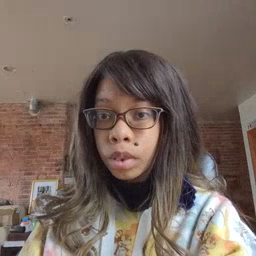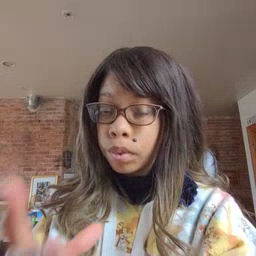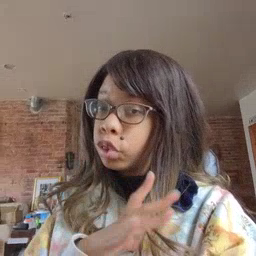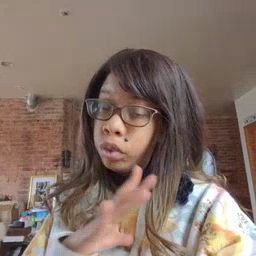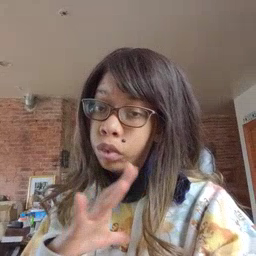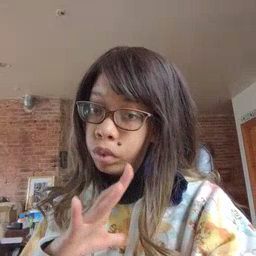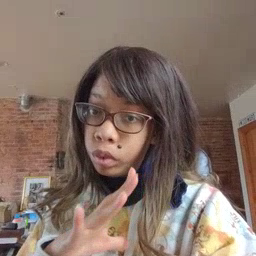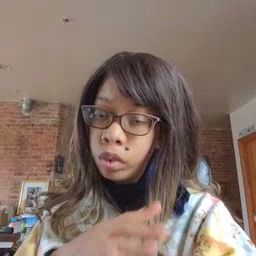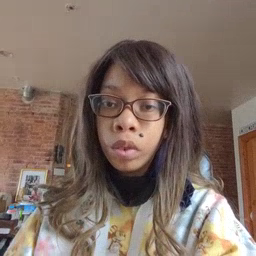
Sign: fine